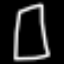
Label: square